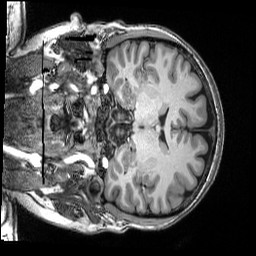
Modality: T1w
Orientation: coronal
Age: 30
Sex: female